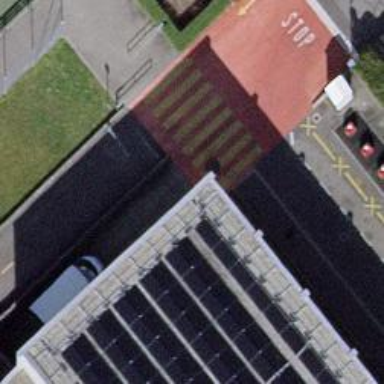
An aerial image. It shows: Cycle barrier.